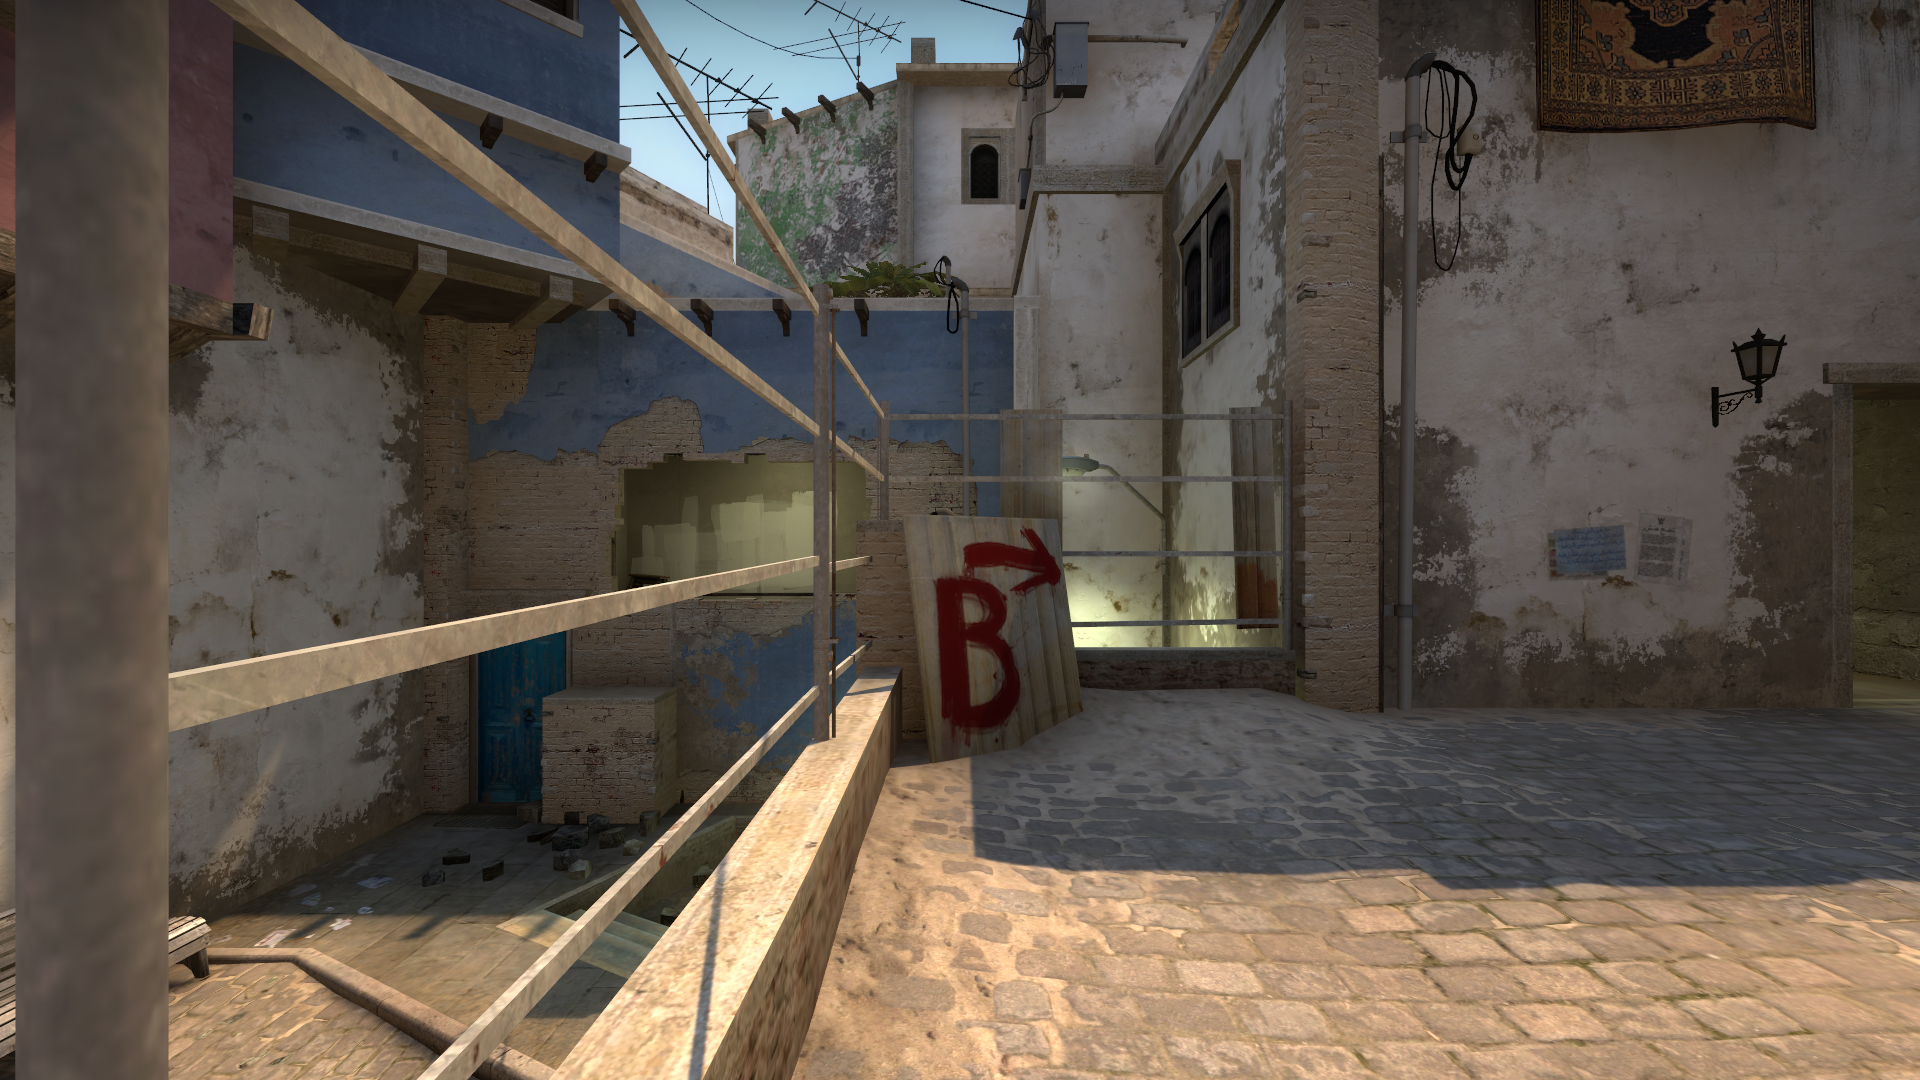
Map: de_mirage